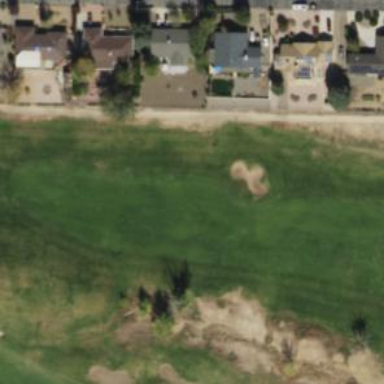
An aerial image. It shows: Golf hole.